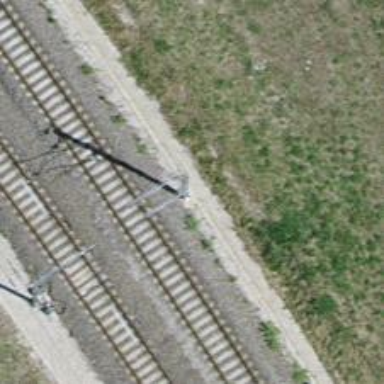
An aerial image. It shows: Catenary mast for power lines.